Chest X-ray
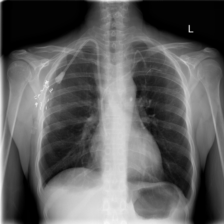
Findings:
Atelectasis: negative
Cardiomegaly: negative
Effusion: negative
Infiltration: negative
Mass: negative
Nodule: negative
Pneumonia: negative
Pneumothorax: negative
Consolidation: negative
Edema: negative
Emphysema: negative
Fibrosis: negative
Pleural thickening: negative
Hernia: negative